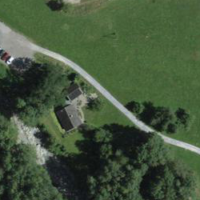
EUNIS habitat code: 24
Species observed at this site:
Lamium album